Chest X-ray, AP view. Patient: 59 years old, sex F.
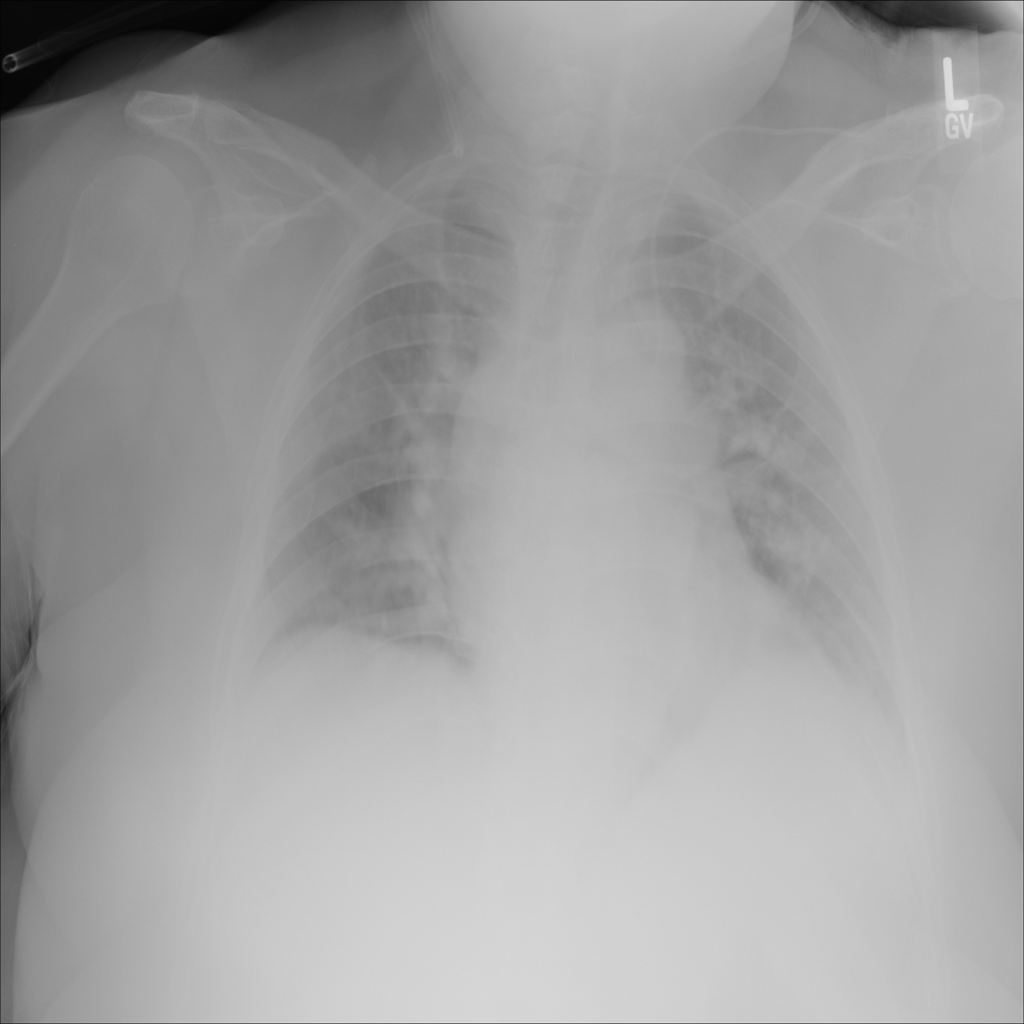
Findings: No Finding